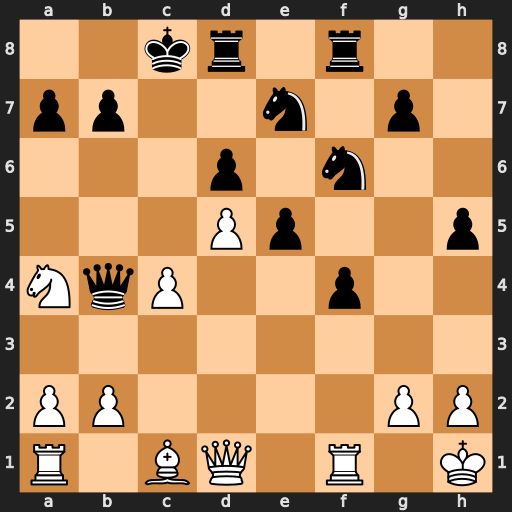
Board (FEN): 2kr1r2/pp2n1p1/3p1n2/3Pp2p/NqP2p2/8/PP4PP/R1BQ1R1K
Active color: w
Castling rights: -
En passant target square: -
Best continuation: Bd2 Qxc4 Rc1